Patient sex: M
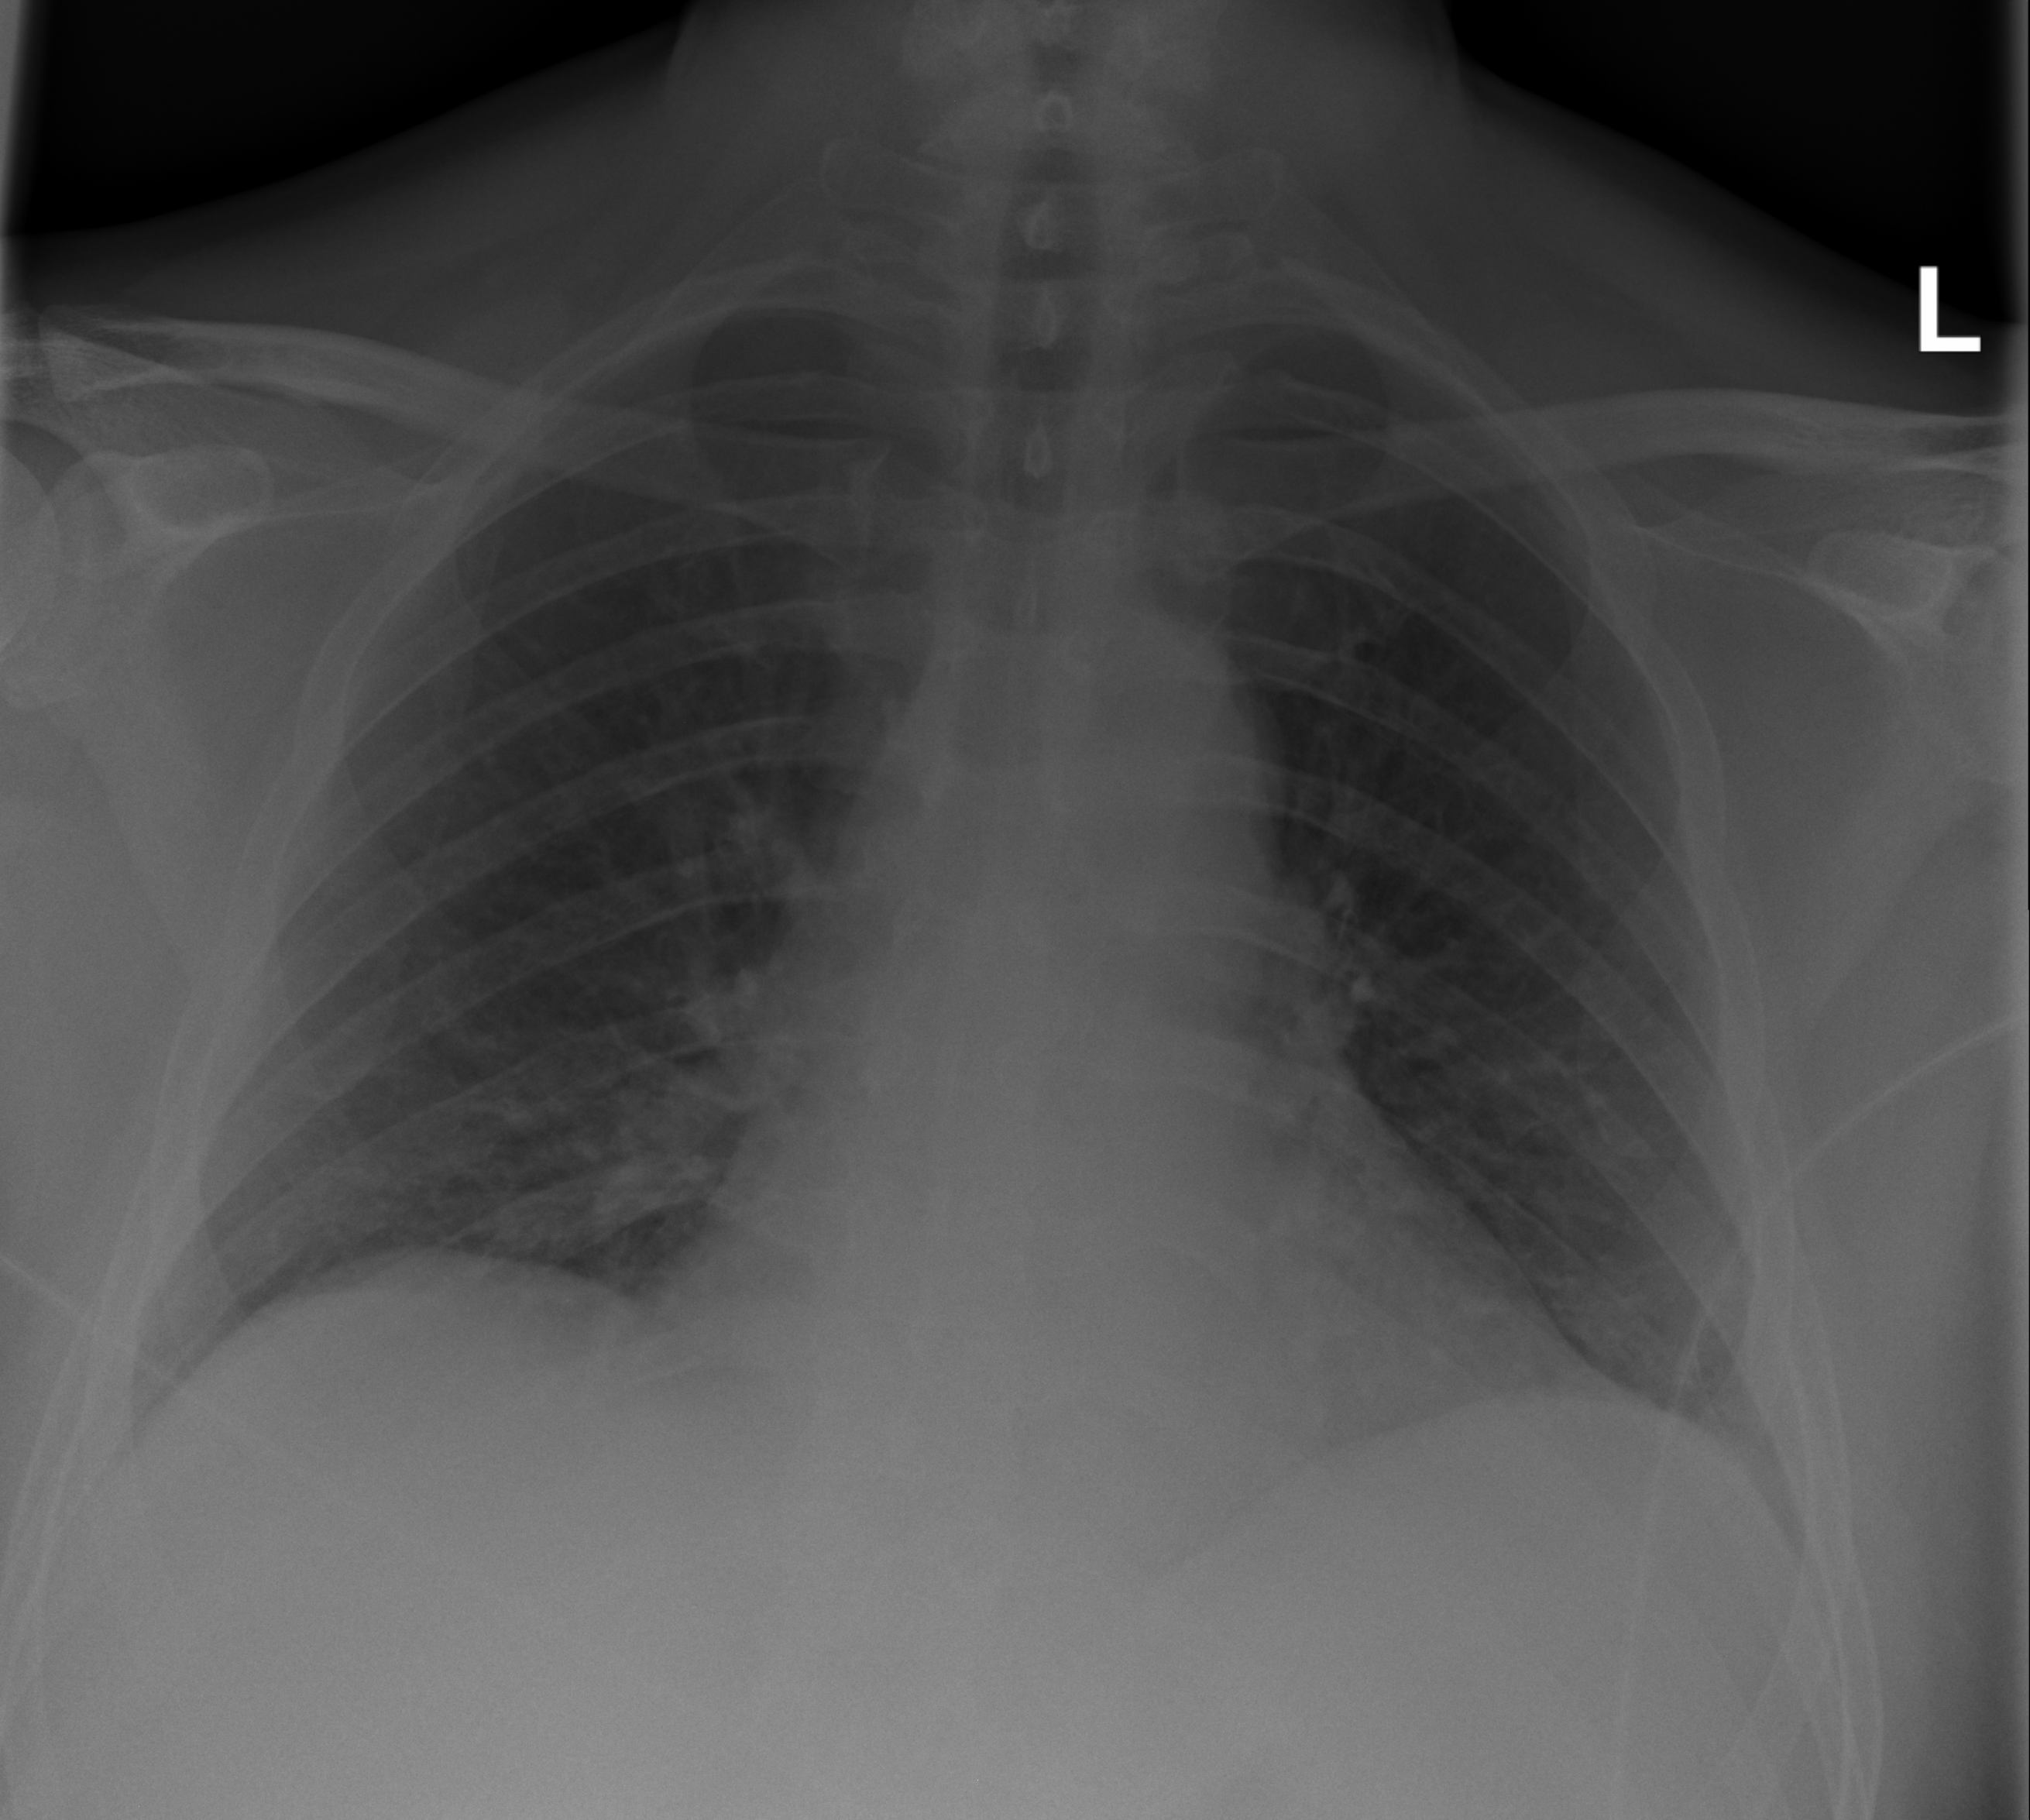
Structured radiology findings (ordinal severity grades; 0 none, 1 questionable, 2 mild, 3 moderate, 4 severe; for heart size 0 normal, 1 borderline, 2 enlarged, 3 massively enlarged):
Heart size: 2
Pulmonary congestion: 1
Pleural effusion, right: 0
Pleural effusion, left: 0
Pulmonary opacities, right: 0
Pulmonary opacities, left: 0
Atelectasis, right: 0
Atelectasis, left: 0